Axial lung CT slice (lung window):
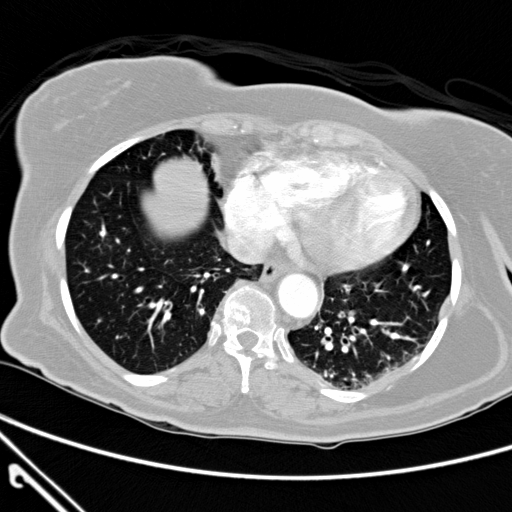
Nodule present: no